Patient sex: M
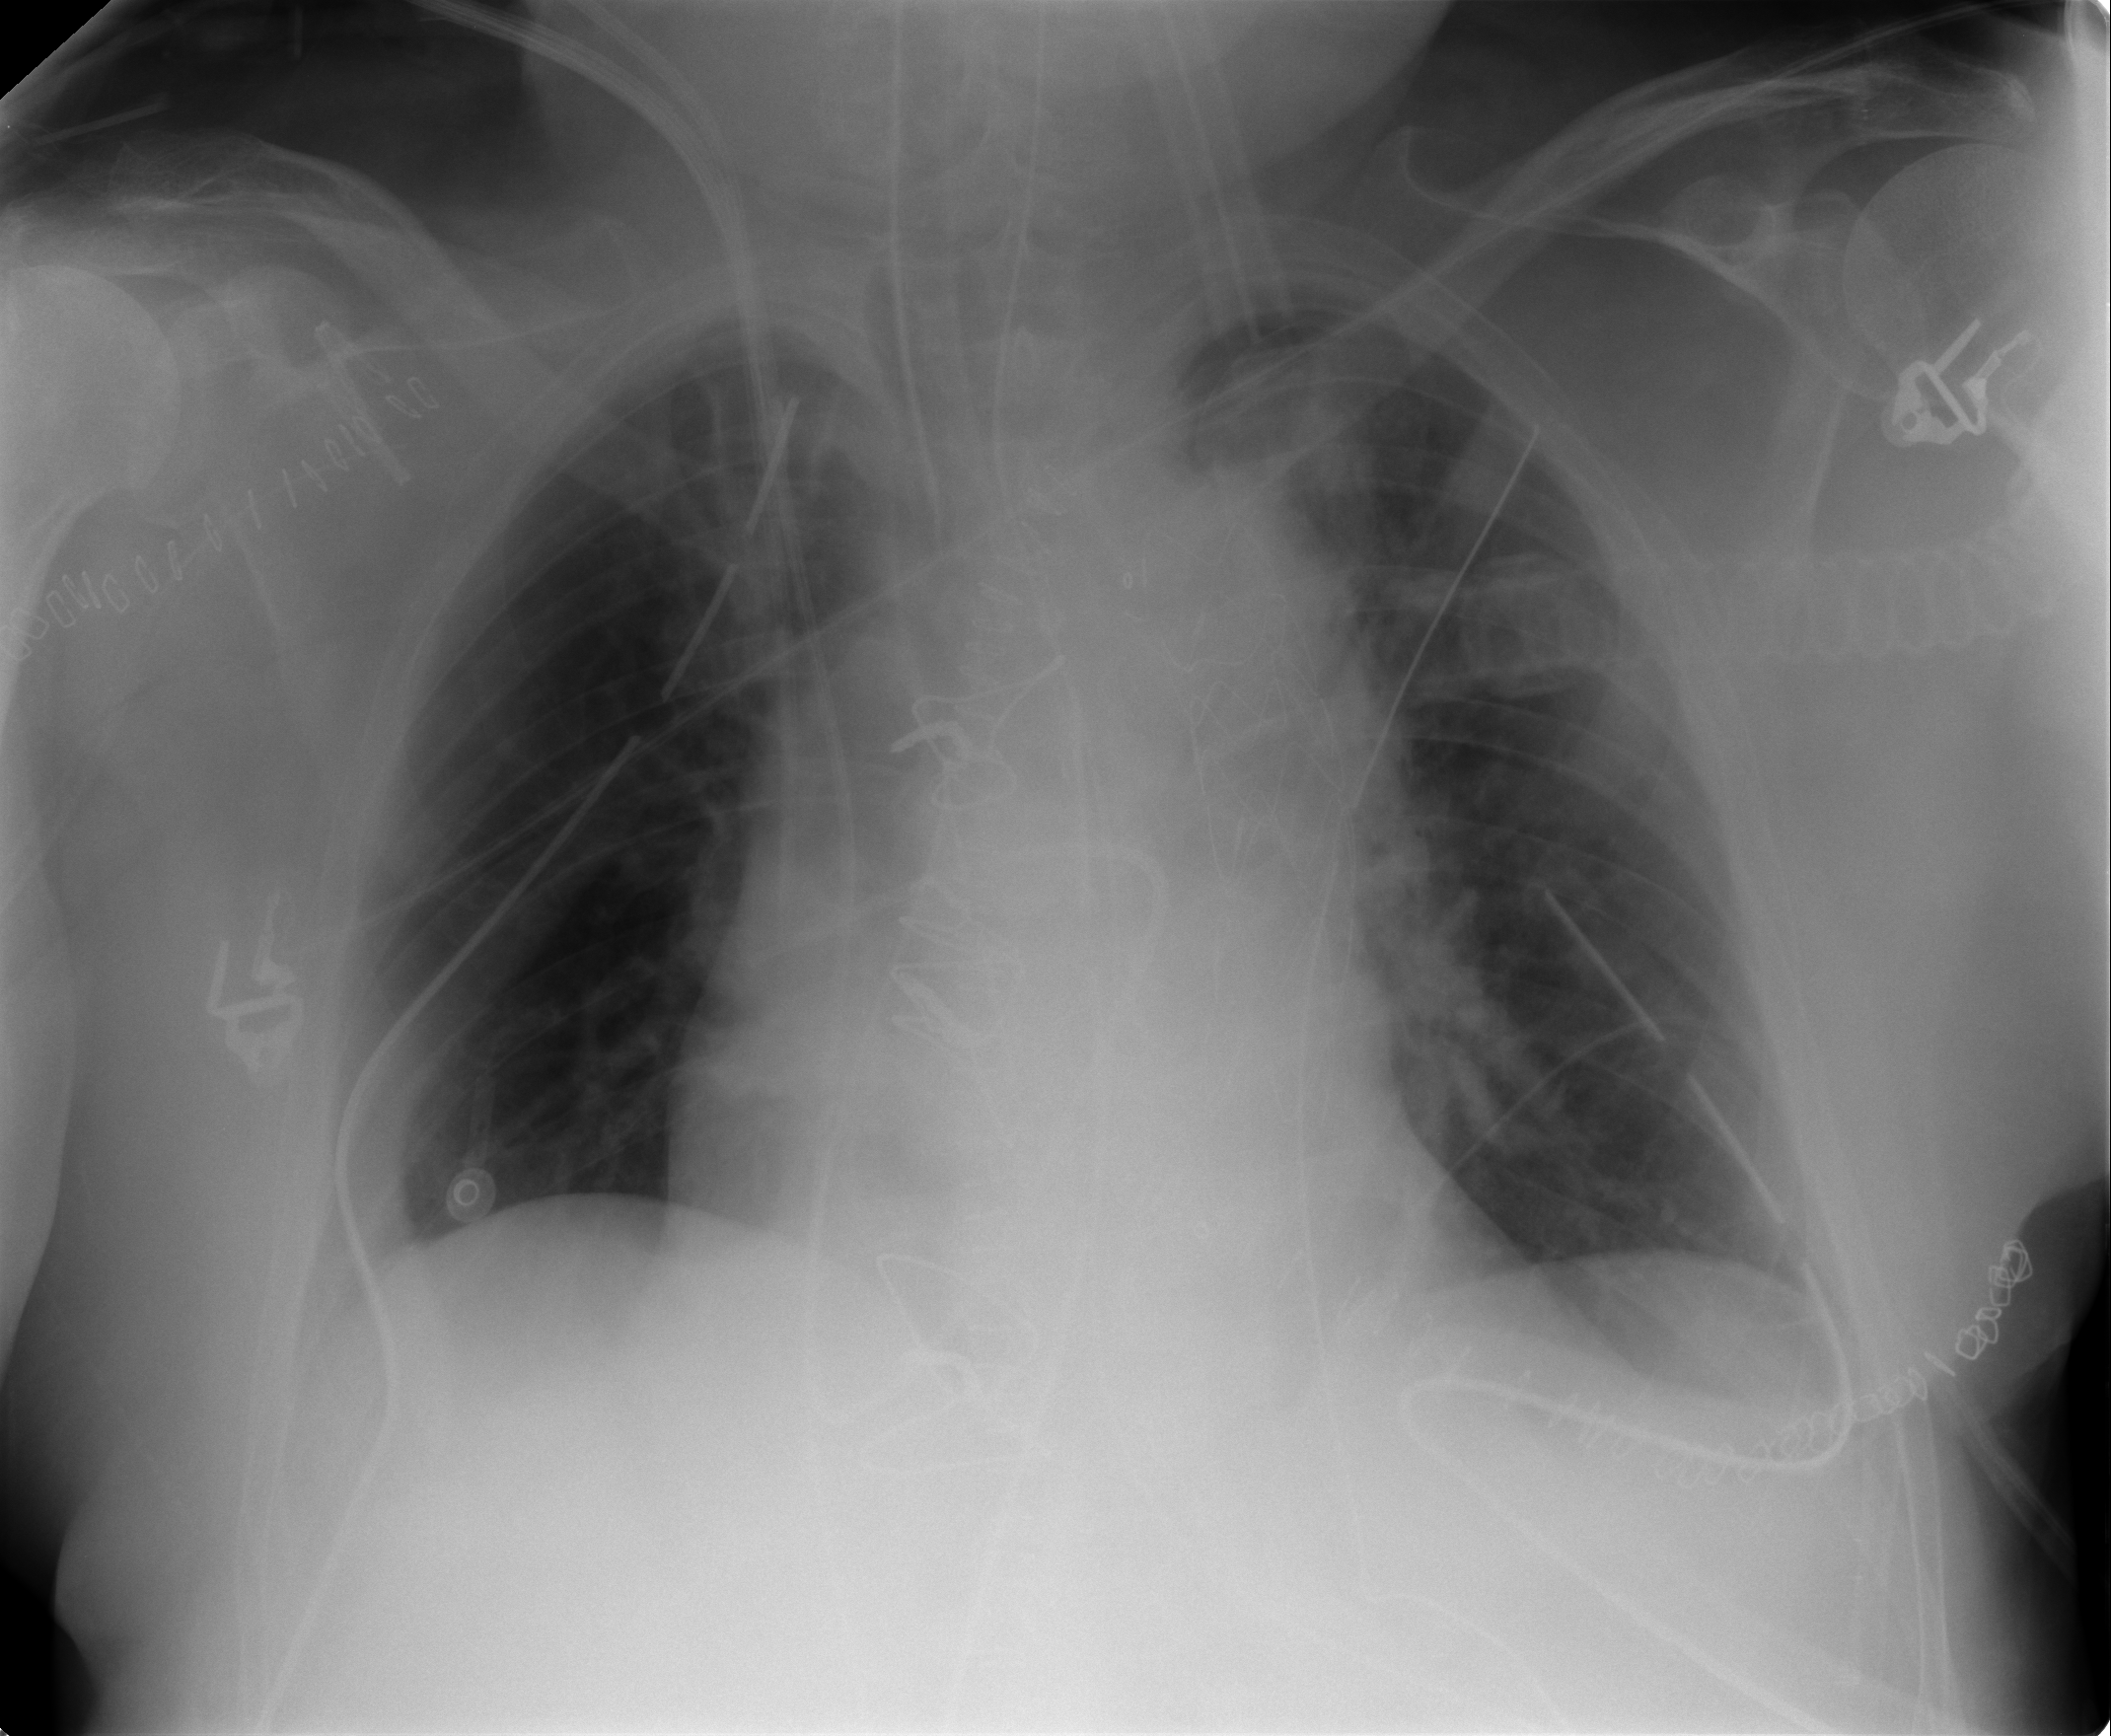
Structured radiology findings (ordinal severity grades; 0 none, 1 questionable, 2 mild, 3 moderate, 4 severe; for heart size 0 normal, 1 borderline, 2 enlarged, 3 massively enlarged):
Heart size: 2
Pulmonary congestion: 0
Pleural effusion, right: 0
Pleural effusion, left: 0
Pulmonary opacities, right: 0
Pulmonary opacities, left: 0
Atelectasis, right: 0
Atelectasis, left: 2